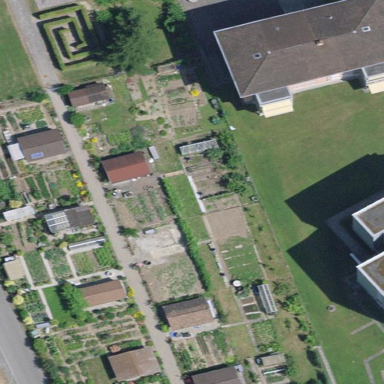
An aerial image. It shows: Area designated for allotments.